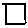
Label: square